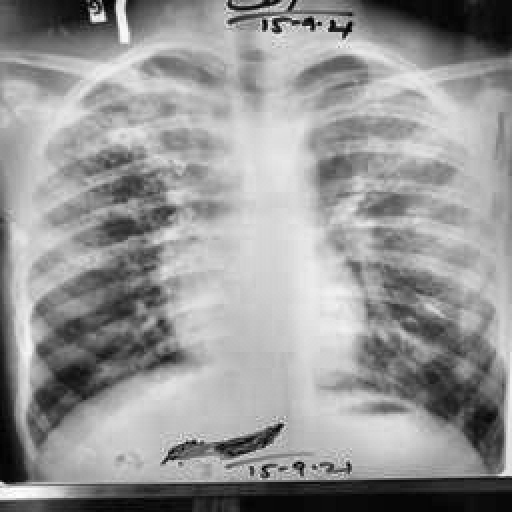
Finding: TUBERCULOSIS